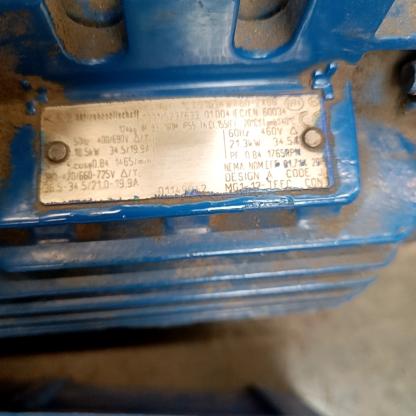
Klasa: tabliczka-znamionowa